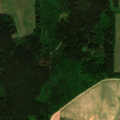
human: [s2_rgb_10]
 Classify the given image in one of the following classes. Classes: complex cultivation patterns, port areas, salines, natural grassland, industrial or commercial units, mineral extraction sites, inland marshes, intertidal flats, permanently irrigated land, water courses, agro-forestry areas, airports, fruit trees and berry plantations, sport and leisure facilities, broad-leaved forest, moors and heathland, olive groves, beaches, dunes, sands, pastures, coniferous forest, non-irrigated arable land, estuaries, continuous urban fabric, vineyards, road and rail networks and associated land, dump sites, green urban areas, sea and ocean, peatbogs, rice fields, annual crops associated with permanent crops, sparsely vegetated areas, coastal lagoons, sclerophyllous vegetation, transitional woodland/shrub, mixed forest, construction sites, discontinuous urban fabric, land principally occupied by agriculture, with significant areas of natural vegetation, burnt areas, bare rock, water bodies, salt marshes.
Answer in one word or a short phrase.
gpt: non-irrigated arable land, pastures, coniferous forest, transitional woodland/shrub